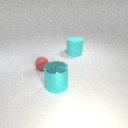
small red rubber sphere behind large cyan metal cylinder